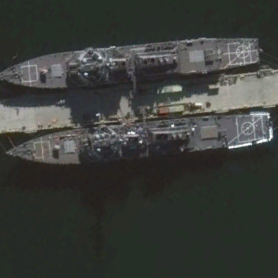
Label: destroyer